Question: Hopefully my question is in the right forum here. I've just checked out the pricing model of windows azure and checked out the different configuration options:

<URL>
I have been working as a developer for almost two years now and worked a lot with IIS and the WPF technology. As a little private project I checked out HTML 5 and JS with MVC4 Web API and wondered what azure configuration I'd need to host a MVC 4 Web API project. Would it be rather a virtual machine or a full calculator? What benefits grants one over another?
I am going to start my studies soon, so I'd like the cheapest I can possibly get. I won't use it a lot (mainly for testing reasons), as well I think there won't be too much traffic either. Would a virtual machine also include the possibility of using IIS?
Could I also run a MVC project with something else than VM/full calculator?
And what would happen if for some reason my traffic just explodes? Would my services just be shut down until I increase the power of my machine? Or would I just get a huge bill and be surprised quite a lot?
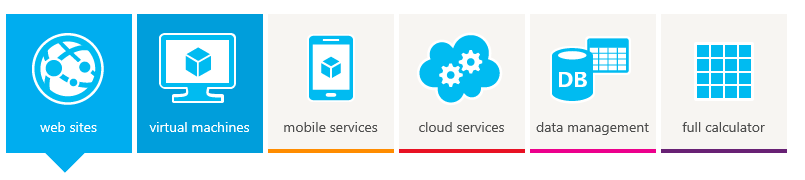
Answer: Use websites.
You can start with 10 Web Sites absolutely free! So this is the cheapest. And it certainly supports MVC4 Web API.